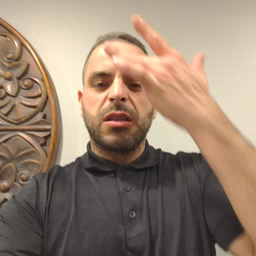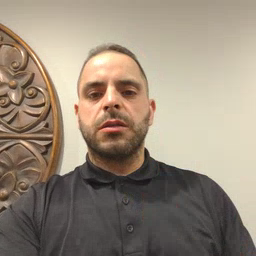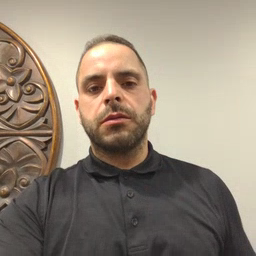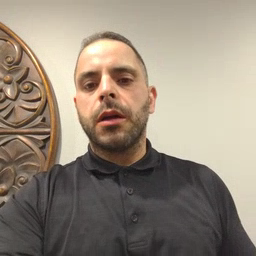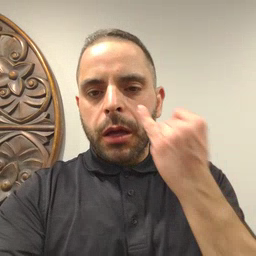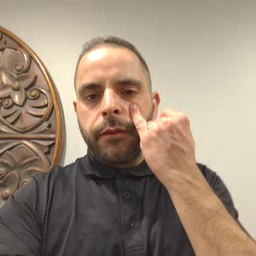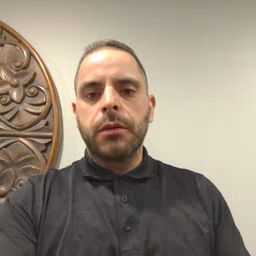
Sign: if